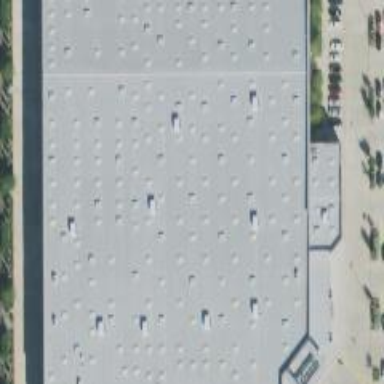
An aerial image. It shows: Wholesale shop building.